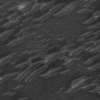
Label: not_dusty